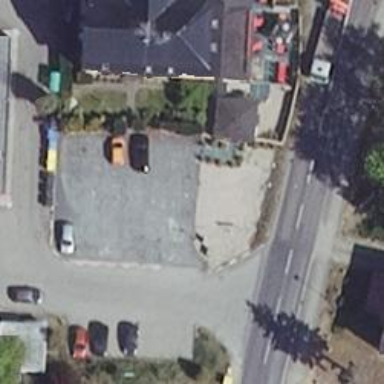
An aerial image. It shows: Parking area with surface.